RGB frame:
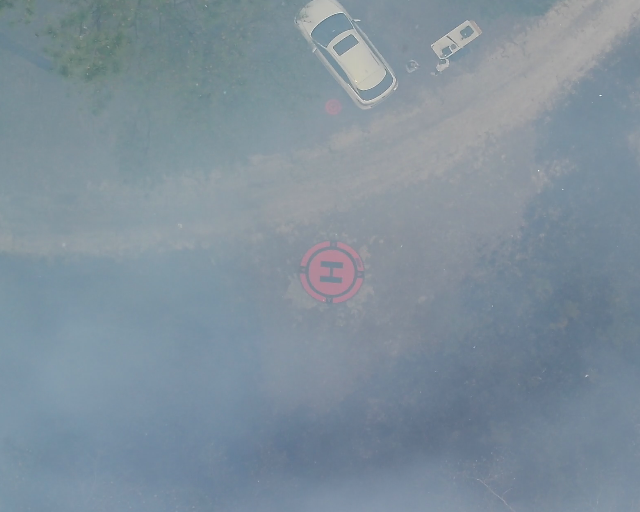
Thermal frame:
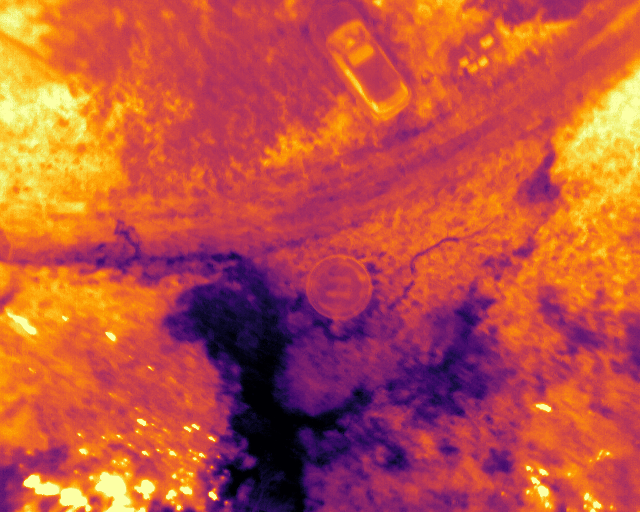
Captured: 2026-02-26 03:11:55
Pixels at or above 80 °C: 222 (fraction of frame: 0.0006775)